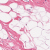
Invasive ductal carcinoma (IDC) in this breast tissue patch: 0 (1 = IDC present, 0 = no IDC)